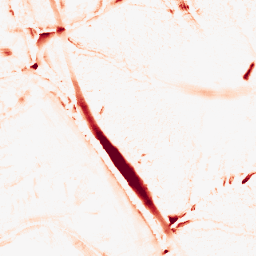
Category: morphological
Decomposition family: tophat
Decomposition parameters: size: 10
mode: white
Upsampling method: sinc_hamming
Upsampling parameters: scale: 2
kernel_size: 4
Upsampling scale: 2